Aerial crown-view tile of a tropical tree (Barro Colorado Island, Panama), acquired 20250124:
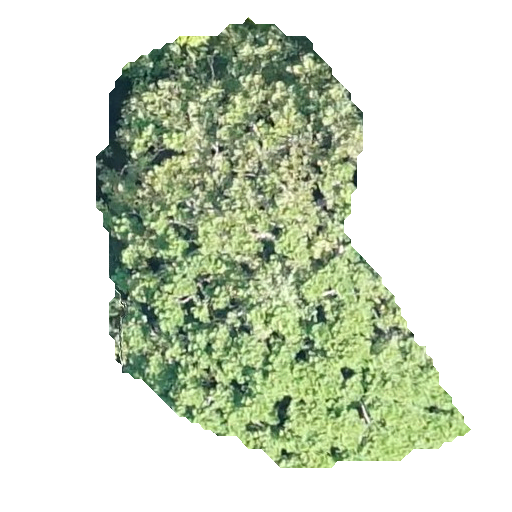
Species: Jacaranda copaia
GBIF accepted scientific name: Jacaranda copaia
Crown area: 159.867 m²